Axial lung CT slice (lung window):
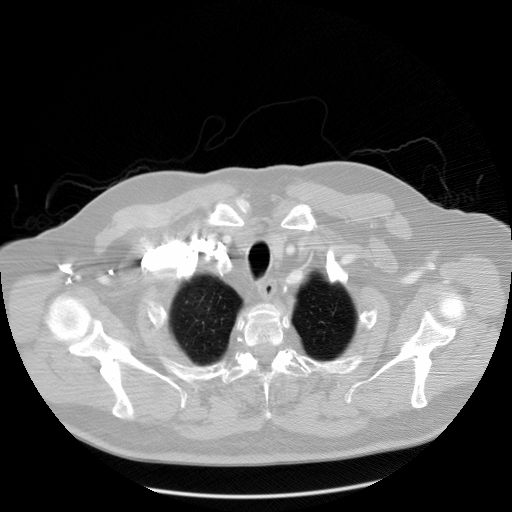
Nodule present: no